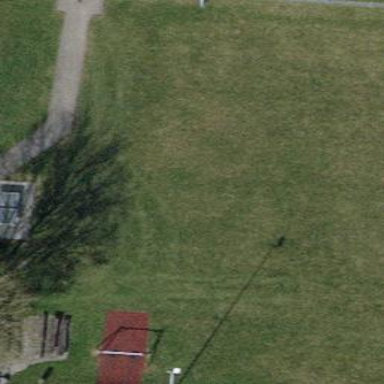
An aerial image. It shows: Volleyball court on leisure land pitch.